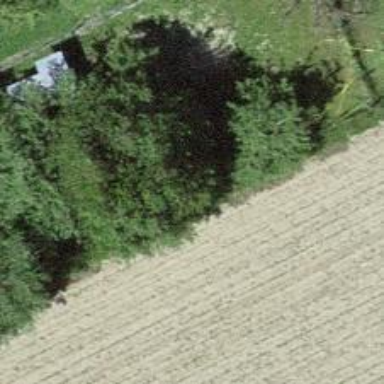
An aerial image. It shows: Beautiful tree in nature.